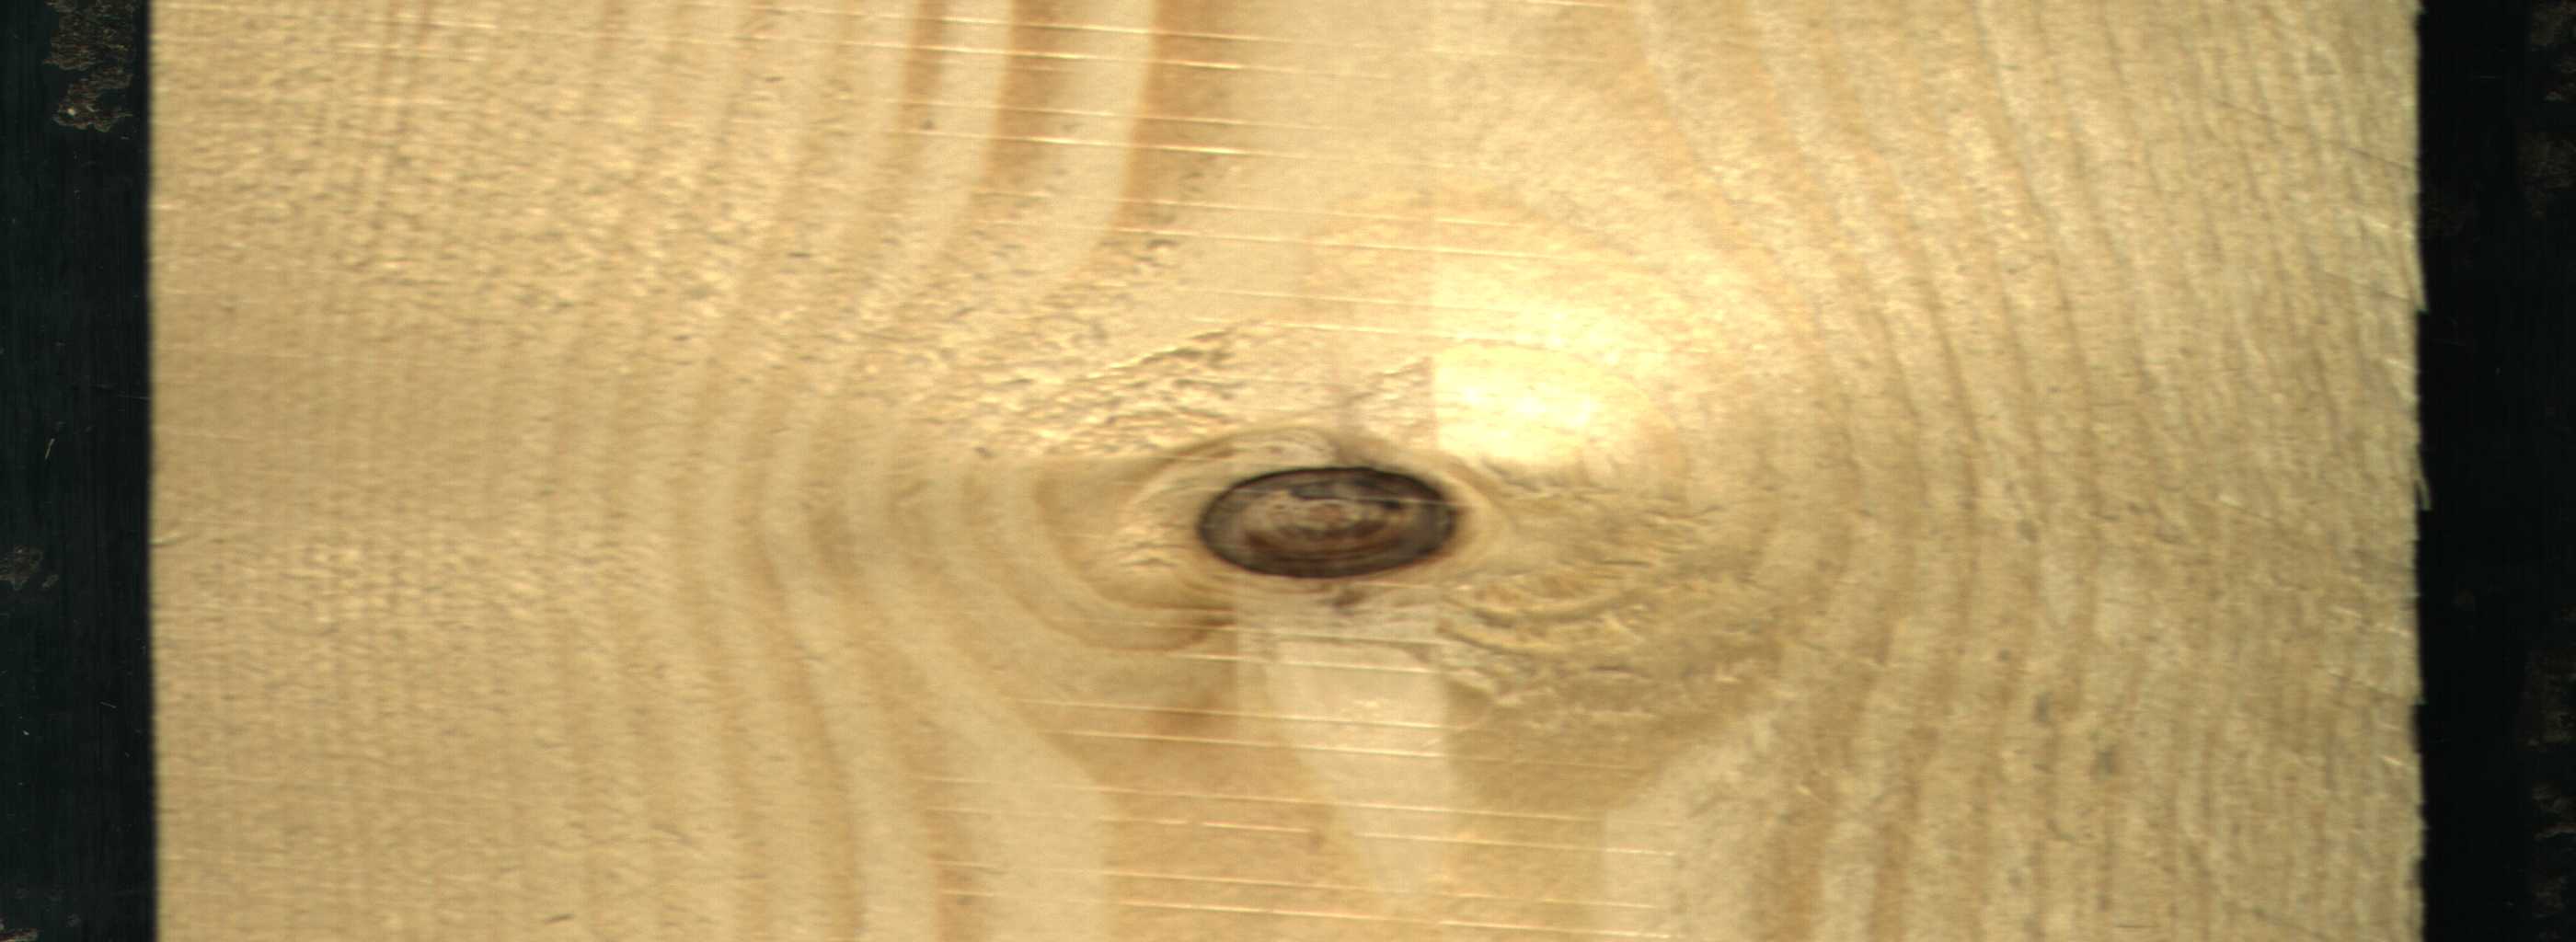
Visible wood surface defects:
Dead_Knot